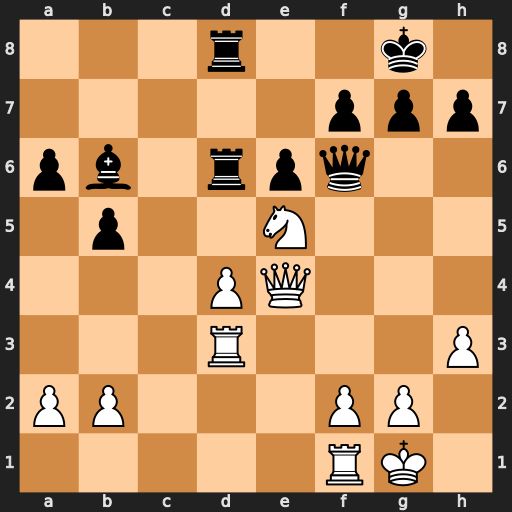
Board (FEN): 3r2k1/5ppp/pb1rpq2/1p2N3/3PQ3/3R3P/PP3PP1/5RK1
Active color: w
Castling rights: -
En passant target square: -
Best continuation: Rf3 Qe7 Rxf7 Qxf7 Nxf7